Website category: sports
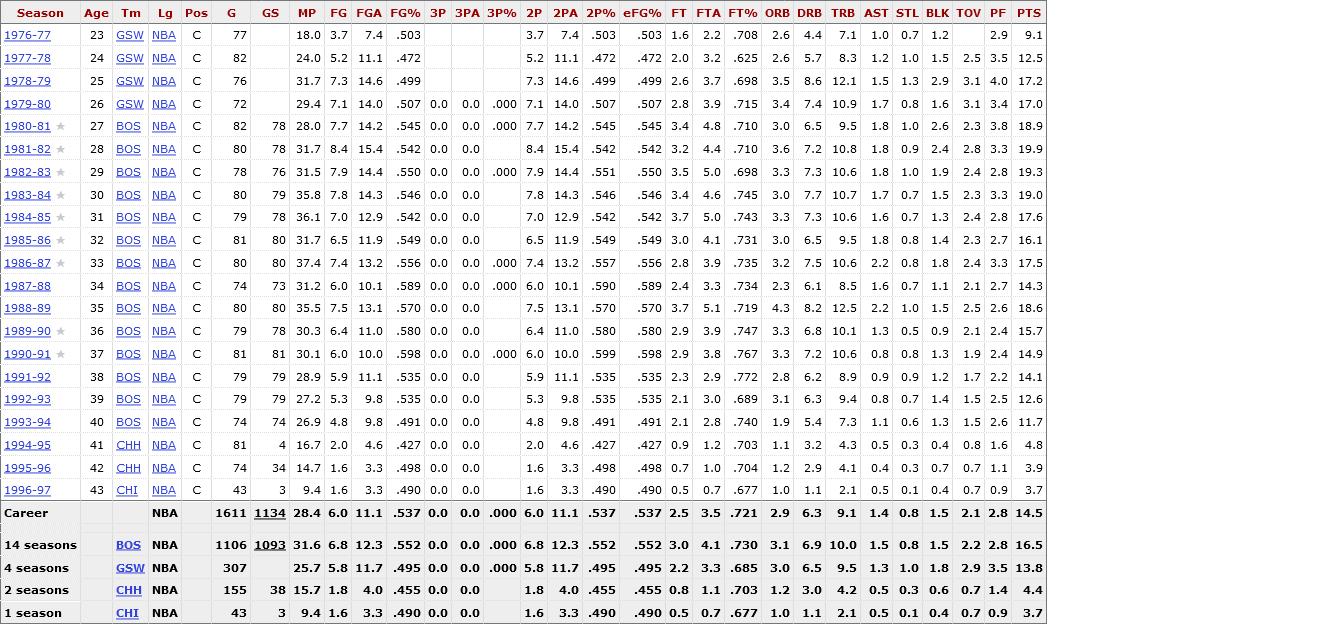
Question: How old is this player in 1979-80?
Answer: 26

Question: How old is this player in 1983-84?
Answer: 30

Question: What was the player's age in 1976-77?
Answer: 23

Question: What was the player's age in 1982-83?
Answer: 29

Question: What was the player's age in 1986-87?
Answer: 33

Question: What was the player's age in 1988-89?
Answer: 35

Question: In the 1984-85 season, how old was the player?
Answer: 31

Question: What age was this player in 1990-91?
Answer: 37

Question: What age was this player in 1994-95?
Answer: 41

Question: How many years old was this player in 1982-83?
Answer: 29

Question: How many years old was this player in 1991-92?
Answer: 38

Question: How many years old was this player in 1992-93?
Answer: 39

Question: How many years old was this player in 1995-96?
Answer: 42

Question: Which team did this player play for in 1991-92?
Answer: BOS

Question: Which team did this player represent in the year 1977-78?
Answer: GSW

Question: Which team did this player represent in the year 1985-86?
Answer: BOS

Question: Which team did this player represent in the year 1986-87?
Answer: BOS

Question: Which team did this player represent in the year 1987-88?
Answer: BOS

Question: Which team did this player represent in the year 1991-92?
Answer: BOS

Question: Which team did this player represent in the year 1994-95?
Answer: CHH

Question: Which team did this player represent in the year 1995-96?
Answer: CHH

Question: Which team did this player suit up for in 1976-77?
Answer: GSW

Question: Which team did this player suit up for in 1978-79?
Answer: GSW

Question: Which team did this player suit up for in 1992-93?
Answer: BOS

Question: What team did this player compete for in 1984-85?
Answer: BOS

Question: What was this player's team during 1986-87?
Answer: BOS

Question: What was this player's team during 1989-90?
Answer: BOS

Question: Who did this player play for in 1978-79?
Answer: GSW

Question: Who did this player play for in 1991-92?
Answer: BOS

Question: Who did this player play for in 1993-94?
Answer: BOS

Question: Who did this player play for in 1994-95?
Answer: CHH

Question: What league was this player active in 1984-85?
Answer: NBA

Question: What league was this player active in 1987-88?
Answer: NBA

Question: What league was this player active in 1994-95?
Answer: NBA

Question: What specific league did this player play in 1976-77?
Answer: NBA

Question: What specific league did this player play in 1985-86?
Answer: NBA

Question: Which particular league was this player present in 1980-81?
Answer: NBA

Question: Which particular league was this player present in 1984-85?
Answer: NBA

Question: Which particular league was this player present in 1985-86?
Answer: NBA

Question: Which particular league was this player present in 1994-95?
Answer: NBA

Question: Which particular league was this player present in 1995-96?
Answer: NBA

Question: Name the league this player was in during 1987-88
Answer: NBA

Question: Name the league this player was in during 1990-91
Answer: NBA

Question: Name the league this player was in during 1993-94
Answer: NBA

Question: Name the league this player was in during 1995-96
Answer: NBA

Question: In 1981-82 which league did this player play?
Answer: NBA

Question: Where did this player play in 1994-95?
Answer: NBA

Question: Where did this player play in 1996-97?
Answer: NBA

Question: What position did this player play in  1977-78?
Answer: C

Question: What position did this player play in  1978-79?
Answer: C

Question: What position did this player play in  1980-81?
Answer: C

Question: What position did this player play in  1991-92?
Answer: C

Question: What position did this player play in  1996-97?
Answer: C

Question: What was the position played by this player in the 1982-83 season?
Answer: C

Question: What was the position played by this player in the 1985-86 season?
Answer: C

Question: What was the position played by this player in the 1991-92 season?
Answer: C

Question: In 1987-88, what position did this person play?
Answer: C

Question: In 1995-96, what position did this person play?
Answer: C

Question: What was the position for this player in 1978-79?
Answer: C

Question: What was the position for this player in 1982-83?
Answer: C

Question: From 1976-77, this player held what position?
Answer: C

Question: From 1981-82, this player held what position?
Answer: C

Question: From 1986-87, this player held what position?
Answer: C

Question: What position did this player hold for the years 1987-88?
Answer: C